Question: I have a list of (x,y) values like below.
> k = [(3, 6), (4, 7), (5, 8), (6, 9), (7, 10), (7, 2), (8, 3), (9, 4), (10, 5), (11, 6)]
I would like create a plot that draws lines on opposite axes like below with the assumption that the axis values are in the range 1-15.
Please find the figure here
.
I tried using twinx and twiny, but not exactly sure how to achieve this. I think it might be easier to do using Microsoft Excel, but I have all my values in python npy files.
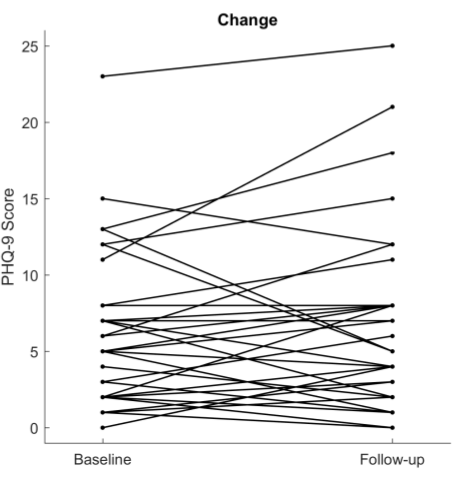
Answer: It could be simple :
'''
import matplotlib.pyplot as plt
[plt.plot(d) for d in k]
plt.ylabel('some numbers')
plt.show()
'''
gives me :
<URL>
And with the labels :
'''
import matplotlib.pyplot as plt
[plt.plot(d) for d in k]
plt.ylabel('some numbers')
ax = plt.gca()
ax.xaxis.set_ticks([0,1])
ax.xaxis.set_ticklabels(["BaseLine", "FollowUp"])
plt.show()
'''
<URL>